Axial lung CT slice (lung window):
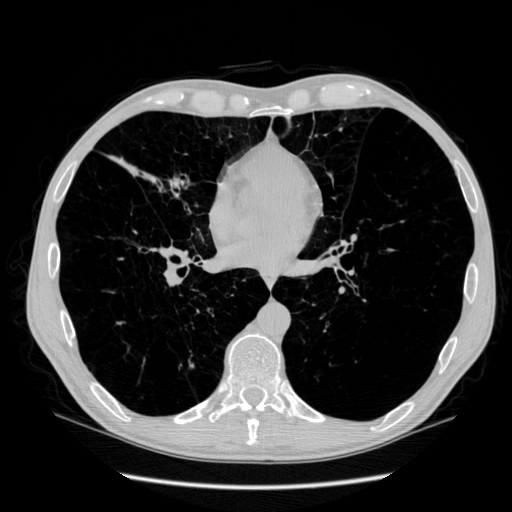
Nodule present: no